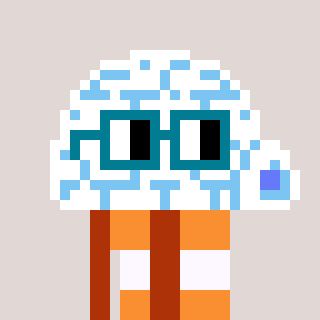
a pixel art character with square dark green glasses, a igloo-shaped head and a hotbrown-colored body on a warm background